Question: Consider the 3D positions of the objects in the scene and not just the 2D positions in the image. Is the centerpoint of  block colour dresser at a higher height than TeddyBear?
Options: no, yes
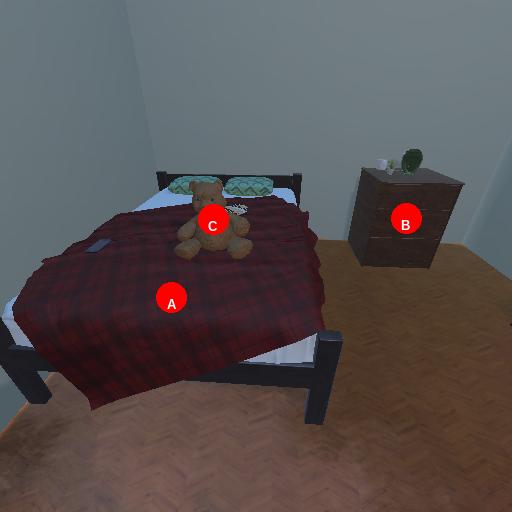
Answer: no